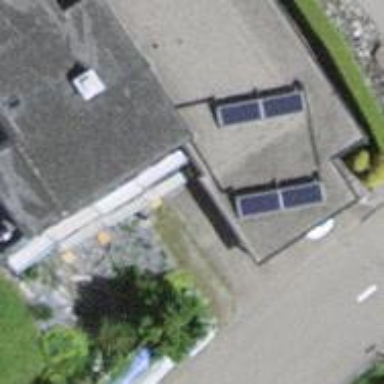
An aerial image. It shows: Charging station.